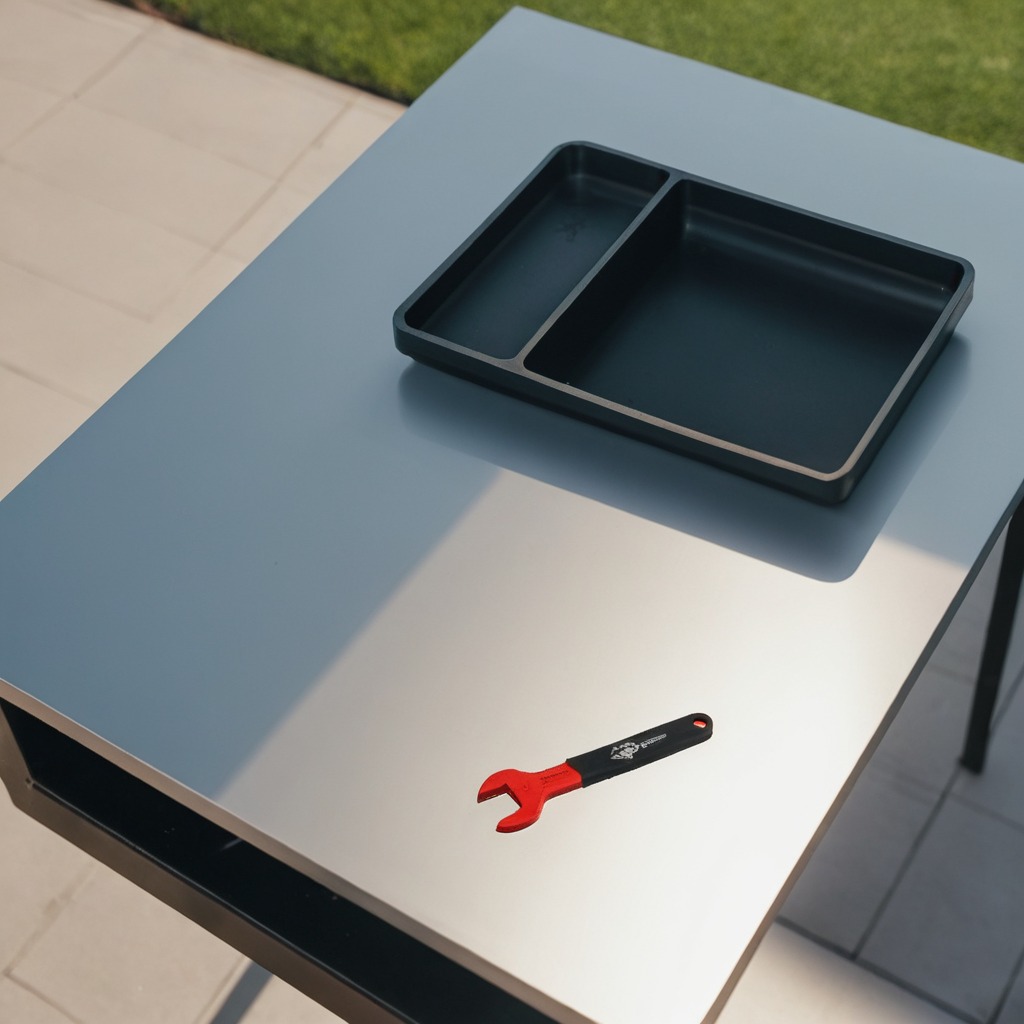
A wrench is lying on the textured surface of the utility table.